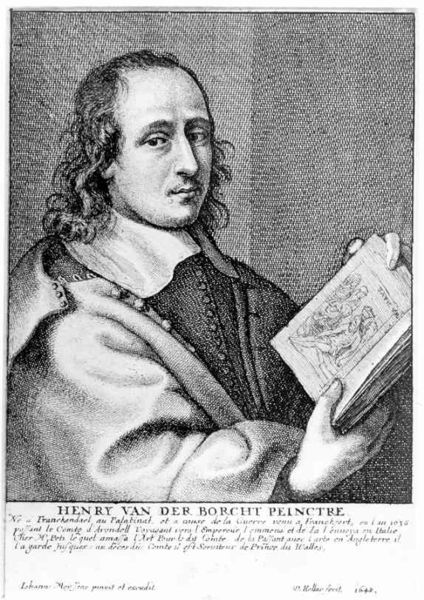
Titel: Hendrik van der Borcht d. J. (Brustbild)
Künstler: Wenzel Hollar
Standort: Karlsruhe
Institution: Staatliche Kunsthalle Karlsruhe
Schlagwörter: hand, kopf, mann, umhang, weiß, profil, schwarz, zeichnung, blick, bart, jung, augen, bibel, falten, gesicht, halten, kragen, lang, ärmel, bild, bildnis, herr, holland, hände, niederlande, portrait, porträt, figur, gewand, haare, halbfigur, mantel, stoff, locken, holzschnitt, schrift, man, grafik, graphik, schattierung, französisch, hands, religious, white, arm, black, collar, dress, face, gray, grey, hair, interior, nose, old, robe, seated, sleeve, inschrift, datum, glatze, maler, pattern, picture, print, zeigen, knöpfe, knopfleiste, schnauzer, name, buch, druck, druckgraphik, druckgrafik, schraffur, schwarz weiß, radierung, stich, titel, illustration, text, beschriftung, hohe stirn, selbstbildnis, niederländisch, buchdruck, selbstportrait, seiten, stirnglatze, halbprofil, christlich, mittelalter, background, head, waves, young, german, armor, eyes, male, noble, flämisch, light, drawing, paper, kupferstich, black and white, shadow, brow, chin, coat, fabric, mouth, wrinkles, buttons, etching, line, sketch, beard, curls, jacket, pen, writing, attribut, drapery, reading, person, wissenschaft, cape, cloak, mantle, renaissance, ink, inscription, jesus, art, what, intaglio, signature, painter, engraving, pencil, medieval, draw, read, eye, henry, finger, fingers, book, figure, lips, long, long hair, pen and ink, charcoal, dutch, cheek, pointing, script, lapel, hatching, forehead, page, shirt, open, hold, cross-hatching, verweis, button, portrat, halbprifil, mustache, moustache, sleeves, words, manuscript, date, pointilism, netherlandish, thoughtful, holding, receding hairline, showing, colonial, 17. jahrhundert, corner, pieta, 5, portret, indoors, brows, curly, van der borcht, henry van der borcht peinetre, advertisement, caption, writer, straight, fecit, 1648, buton, title, blackj, copy, thumb, henry van der borcht, sexy, hot babe, long hai, r, bw, show, three quarter, half length, viewing, half, middleage, borcht, gf, zoung, formal dress, 1643, van, knöpfe#, boo, henry van der borcht peinctre, handwritten, gravure, artistocrat, peinctre, hatlen, pate, garmnet, unkempt, kupverstich, nehry, outdated, bbok, der, high forehead, borchte, van borchte, mantel7knöpfe, erching